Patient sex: F
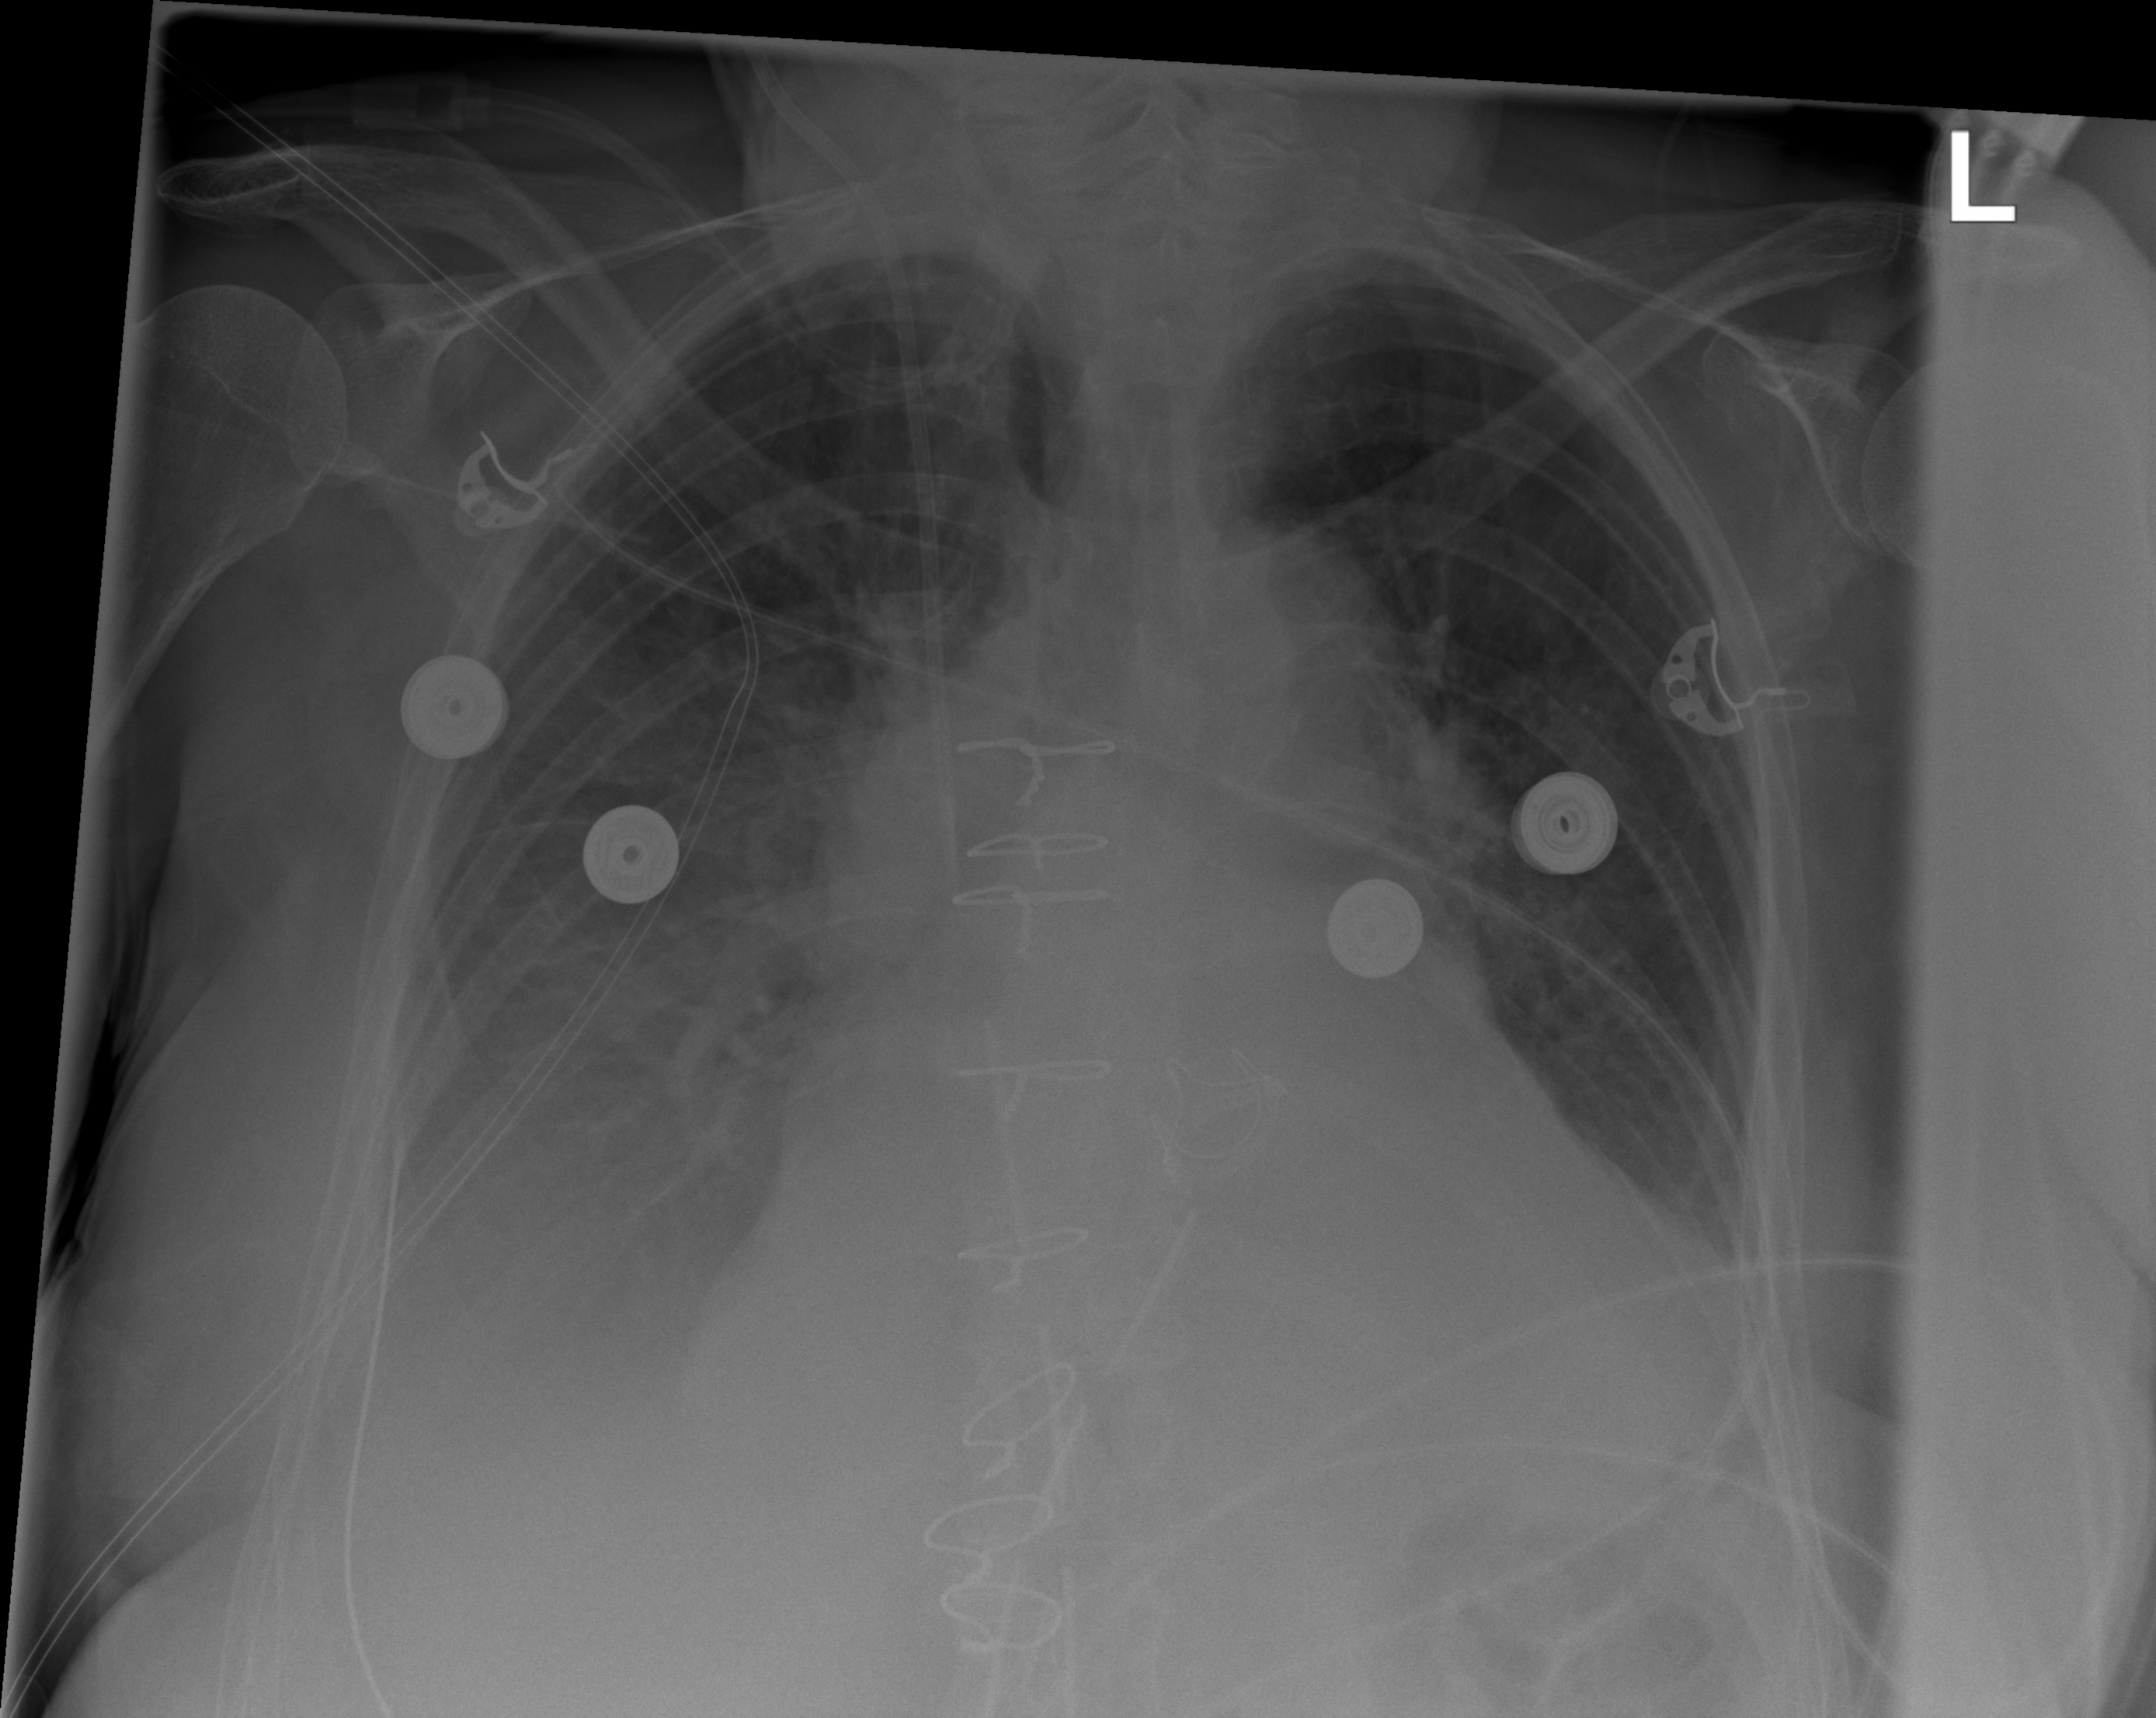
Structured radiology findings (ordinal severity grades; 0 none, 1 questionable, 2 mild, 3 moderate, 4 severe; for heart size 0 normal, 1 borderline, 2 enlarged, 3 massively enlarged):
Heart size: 2
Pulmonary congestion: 1
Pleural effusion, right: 3
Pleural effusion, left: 2
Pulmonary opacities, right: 0
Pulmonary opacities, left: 0
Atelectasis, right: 0
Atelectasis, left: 2